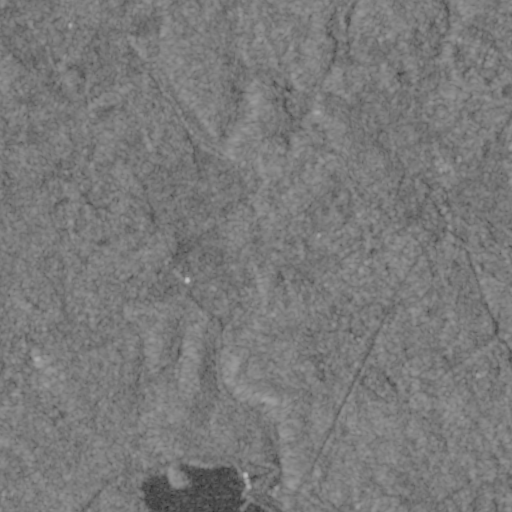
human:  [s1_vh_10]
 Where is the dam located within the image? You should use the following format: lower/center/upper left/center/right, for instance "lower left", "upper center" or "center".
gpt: The dam is located in the lower center of the image.
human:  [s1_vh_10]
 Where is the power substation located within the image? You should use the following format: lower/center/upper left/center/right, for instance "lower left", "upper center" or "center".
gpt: The power substation is located in the lower center of the image.
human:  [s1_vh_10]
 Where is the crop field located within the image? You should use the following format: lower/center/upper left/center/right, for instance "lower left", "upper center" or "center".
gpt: There is no crop field in the image.

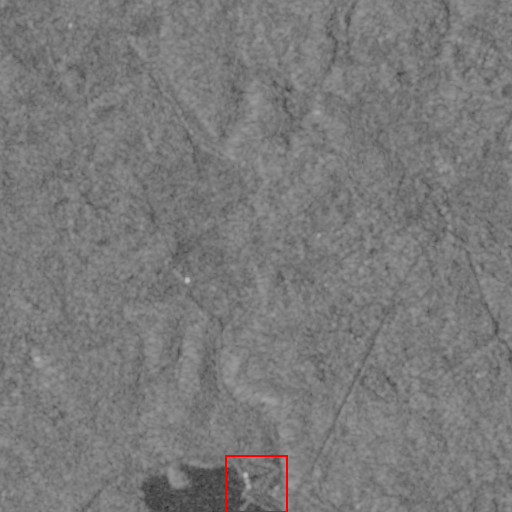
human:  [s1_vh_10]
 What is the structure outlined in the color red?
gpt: The structure outlined in red is a dam.
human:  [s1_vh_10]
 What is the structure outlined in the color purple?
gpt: There is no purple outline.